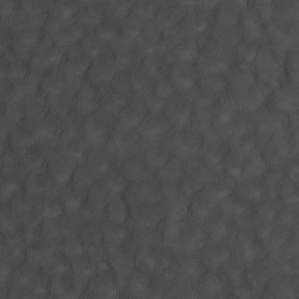
Label: non_frost